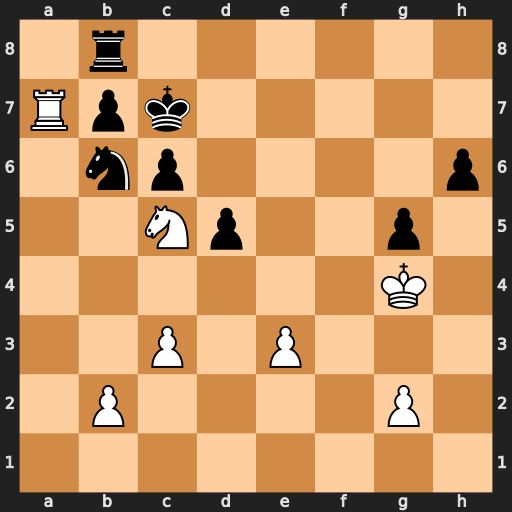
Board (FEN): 1r6/Rpk5/1np4p/2Np2p1/6K1/2P1P3/1P4P1/8
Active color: w
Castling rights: -
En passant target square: -
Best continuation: Na6+ Kc8 Nxb8